This grayscale texture is a bearing vibration snapshot reshaped row-by-row into a square image. Classify the bearing condition as one of: normal, inner_race, outer_race, ball.
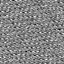
Answer: outer_race